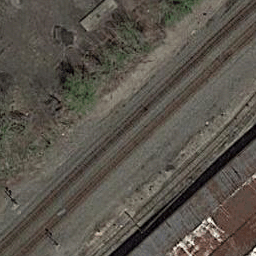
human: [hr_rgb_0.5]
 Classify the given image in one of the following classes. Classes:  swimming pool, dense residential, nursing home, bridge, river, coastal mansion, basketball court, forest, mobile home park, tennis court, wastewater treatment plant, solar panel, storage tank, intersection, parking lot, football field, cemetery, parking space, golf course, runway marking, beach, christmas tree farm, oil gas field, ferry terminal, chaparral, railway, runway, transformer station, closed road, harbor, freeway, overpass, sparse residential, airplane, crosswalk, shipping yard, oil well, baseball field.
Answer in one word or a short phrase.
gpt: railway